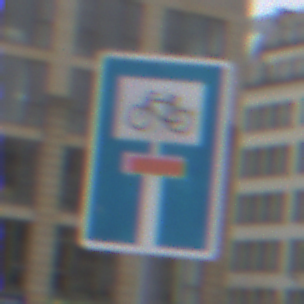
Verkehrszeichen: SackgasseRadverkehrDurchlaessig
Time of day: Midday
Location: Outdoor (Urban)
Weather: Overcast
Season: NotSpecified
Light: Natural